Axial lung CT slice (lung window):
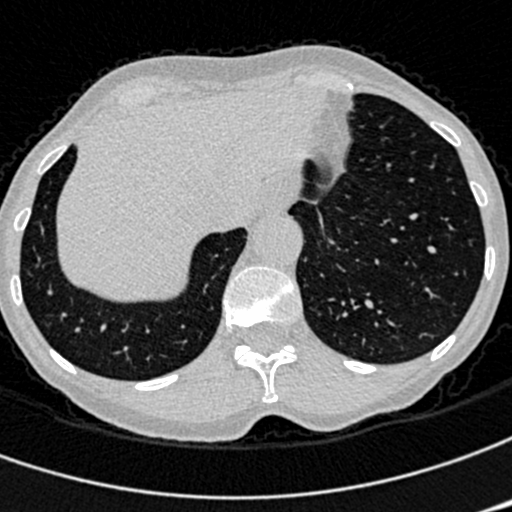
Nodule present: no